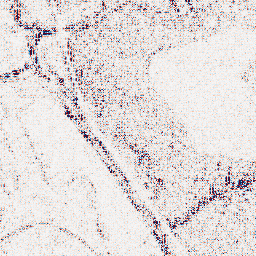
Category: wavelet
Decomposition family: wavelet_dwt
Decomposition parameters: wavelet: coif2
level: 1
Upsampling method: linear_exact
Upsampling parameters: scale: 2
Upsampling scale: 2